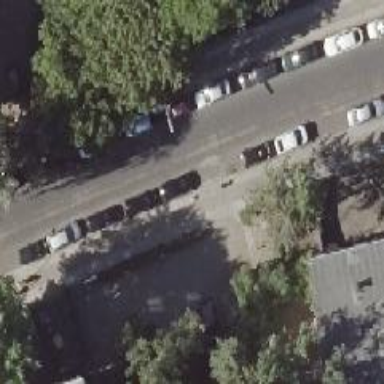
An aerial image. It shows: Residential road with asphalt surface and sidewalks on both sides. There are parallel on-street parking lanes on both sides of the road.